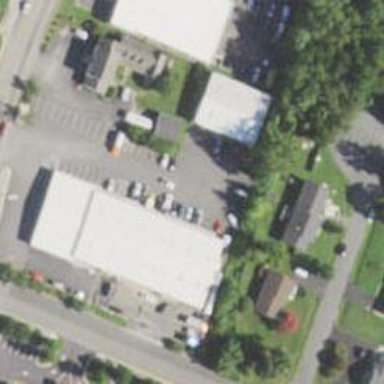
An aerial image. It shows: Retail building.